Question: I've tried to resolve this prolem for about 3days, and I'd finally felt that I need to ask for help by creating my own question.
I have and installed.
I need with and to be installed and working.
Now I wil describe my last actions. I did everything like included packages instructions said.
Installed from official website.
Downloaded from <URL>, then:
'configure.py --platform win32-g++ mingw32-make mingw32-make install'
Downloaded from <URL>, then:
'configure-ng.py -spec win32-g++ mingw32-make mingw32-make install'
Ater these steps I tested PyQt on my project -
Then I starded trying to install Qsnitilla2.
Downloaded from <URL>, then:
'qmake qscintilla.pro -spec win32-g++ mingw32-make mingw32-make install'
This had installed in as I saw;
'config.py --spec win32-g++ mingw32-make'
after this I got ld.exe error (linking error):

Then, afted doing some research, I manually edited my Makefile.Release (by adding to LIBS parameter):
'LIBS = -L"c:\Qt-mingw.8.6\lib" -LC:\Python27\libs -LC:\Qt-mingw.8.6\lib -lqscintilla2 -lQtGui4 -lQtCore4 -lpython27'
After this, my 'mingw32-make' completed succesfully. So:
'mingw32-make install'
This had installed Python bindings.
So i've tried this:
'from PyQt4.Qsci import QsciScintilla'
And i've got this in traceback:
'from PyQt4.Qsci import QsciScintilla ImportError: DLL load failed: Ne naiden ukazannyi modul' (Translation: The specified module could not be found)'
I've tried this with both and from Riverbank website. And also with and . I can't use over cause I need and it only supports .
I don't know what to do now, but I really want to use Scintilla in my project. So i'll be very gratefull for any suggestions.
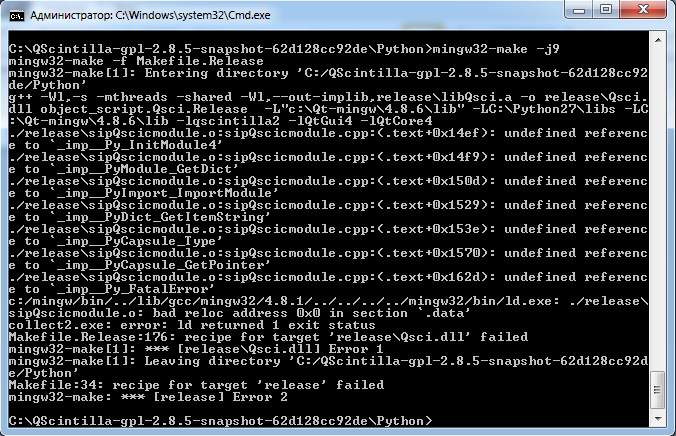
Answer: Have you ever tried to load the QsciScintilla right from the console? I mean you need to enter the directory where the QScintilla located( this means current folder is the default folder), then try run the command "from PyQt4.Qsci import QsciScintilla", if this load module failure still happens, this possibly means you need extra dynamic which QScintilla depends, you need to use <URL> to find out if some other libraries were missing, then put the missing libraries into the same folder of QsciScintilla.